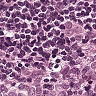
Metastatic tissue present: yes